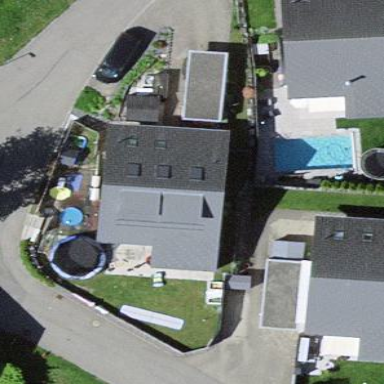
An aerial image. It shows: Simple and straightforward house.